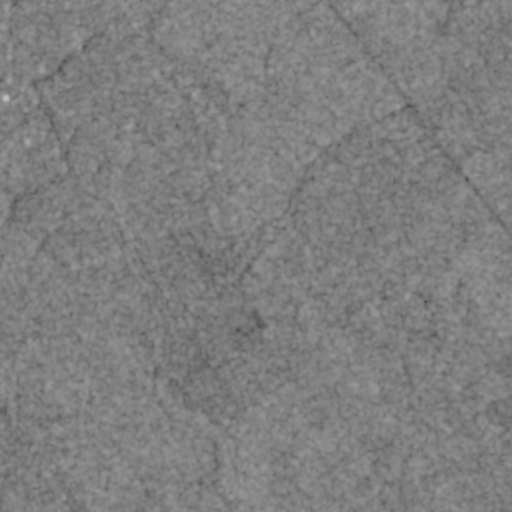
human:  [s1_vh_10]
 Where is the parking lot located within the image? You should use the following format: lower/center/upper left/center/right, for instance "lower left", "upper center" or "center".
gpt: The parking lot is located in the center of the image.
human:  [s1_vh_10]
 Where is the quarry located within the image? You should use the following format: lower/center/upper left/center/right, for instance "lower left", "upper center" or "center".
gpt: The quarry is located in the center of the image.
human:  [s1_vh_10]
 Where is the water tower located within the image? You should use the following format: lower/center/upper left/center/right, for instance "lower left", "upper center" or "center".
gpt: The water tower is located in the center of the image.
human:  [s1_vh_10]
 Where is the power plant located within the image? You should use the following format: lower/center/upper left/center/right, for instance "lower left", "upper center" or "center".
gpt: There is no power plant in the image.

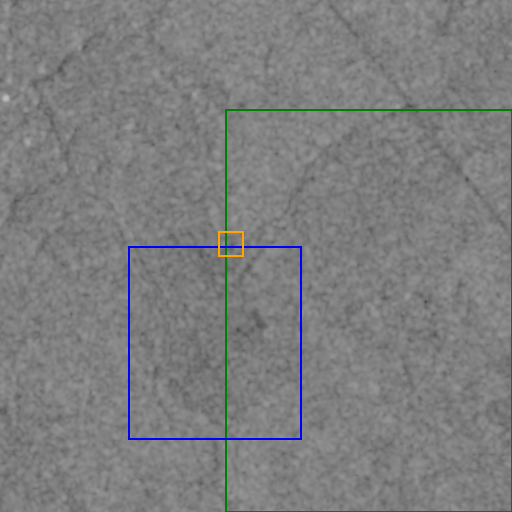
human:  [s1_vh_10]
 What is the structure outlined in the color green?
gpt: The structure outlined in green is a crop field.
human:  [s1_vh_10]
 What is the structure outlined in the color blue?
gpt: The structure outlined in blue is a park.
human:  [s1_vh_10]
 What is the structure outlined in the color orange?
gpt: The structure outlined in orange is a quarry.
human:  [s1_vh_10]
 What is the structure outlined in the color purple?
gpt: There is no purple outline.